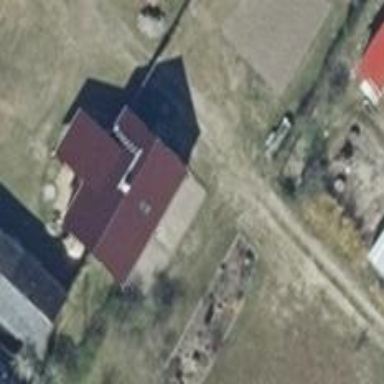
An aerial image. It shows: Farm auxiliary building.